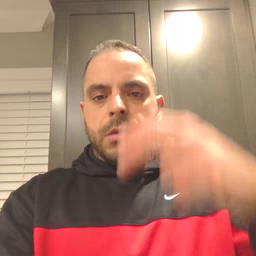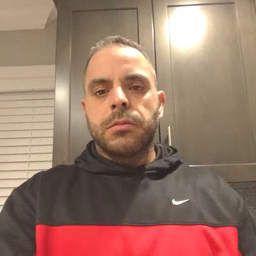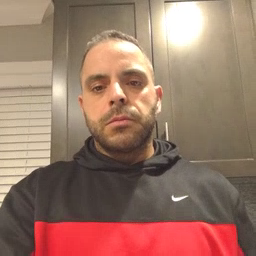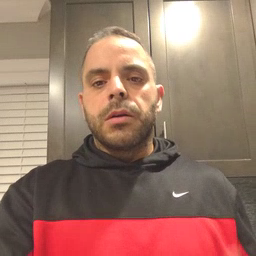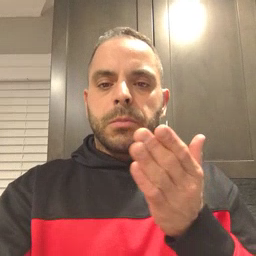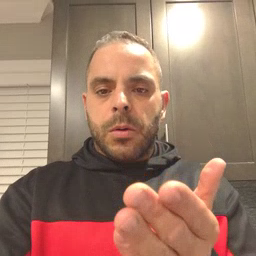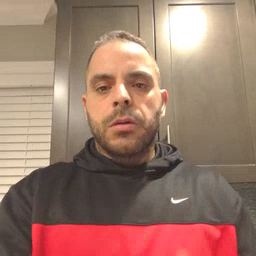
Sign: boat